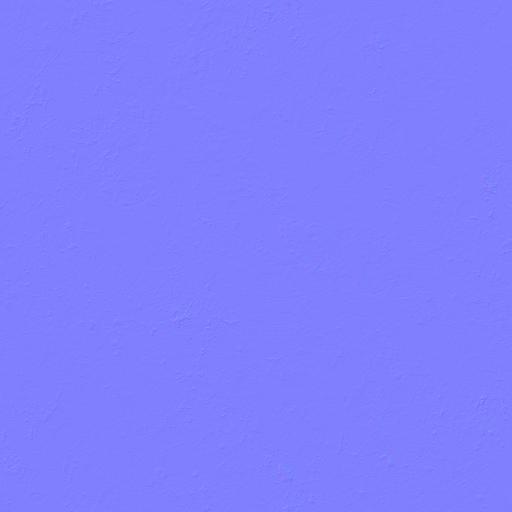
antique beige brown clean floor orange stone terrazzo white